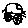
Label: car